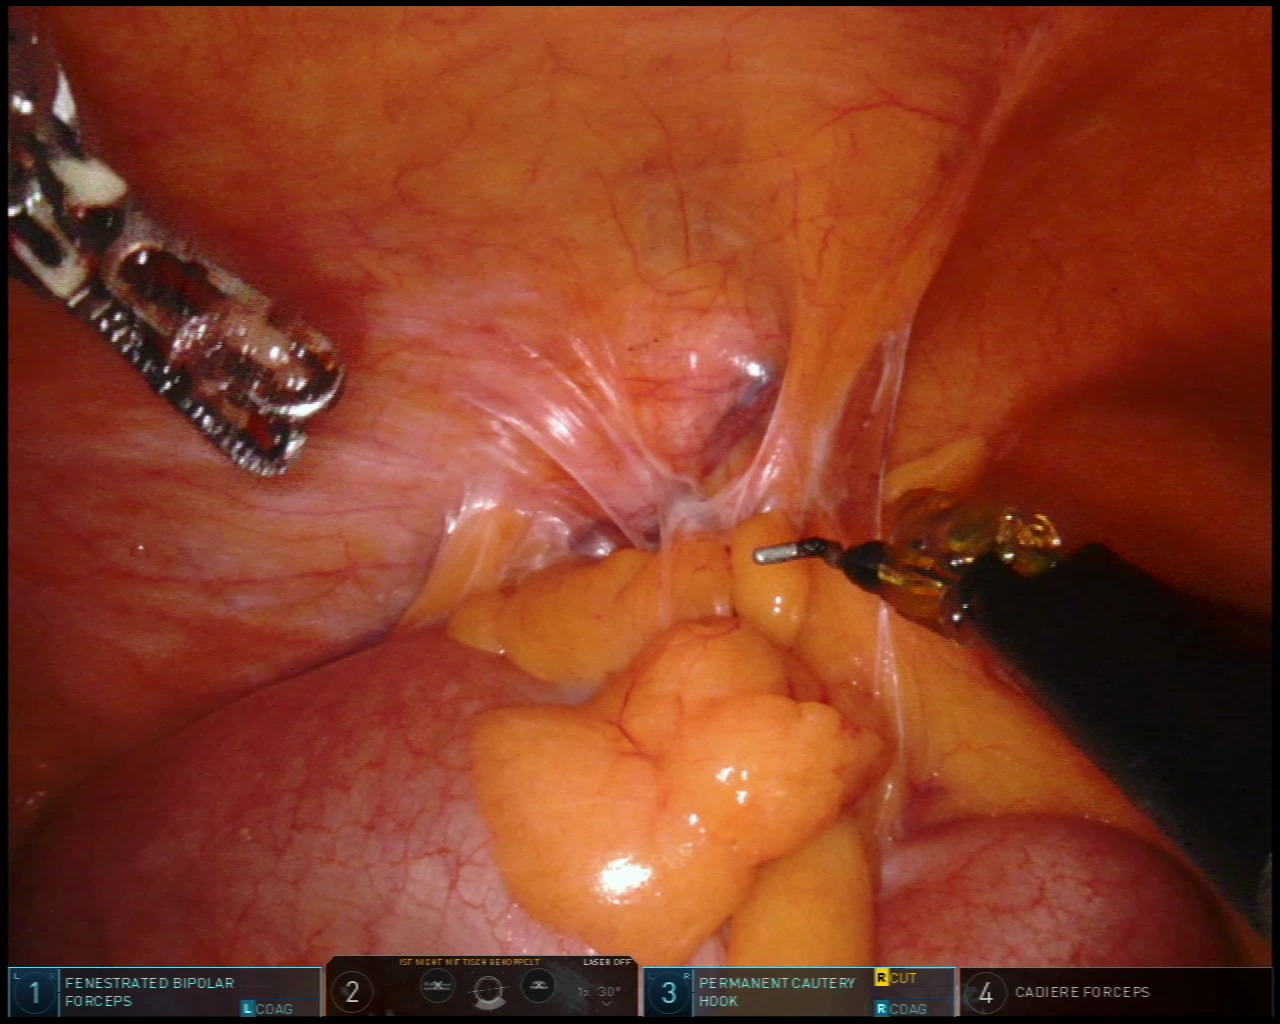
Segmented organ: abdominal_wall
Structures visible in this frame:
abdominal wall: yes
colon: yes
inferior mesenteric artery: no
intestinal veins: no
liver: no
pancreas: no
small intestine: no
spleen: no
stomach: no
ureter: no
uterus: no
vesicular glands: no